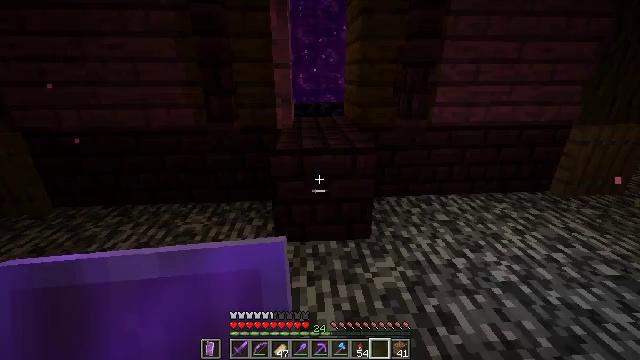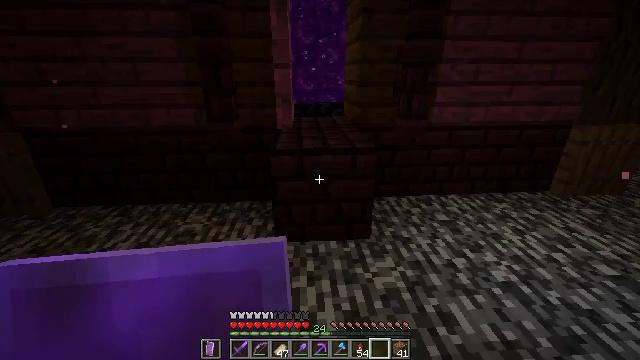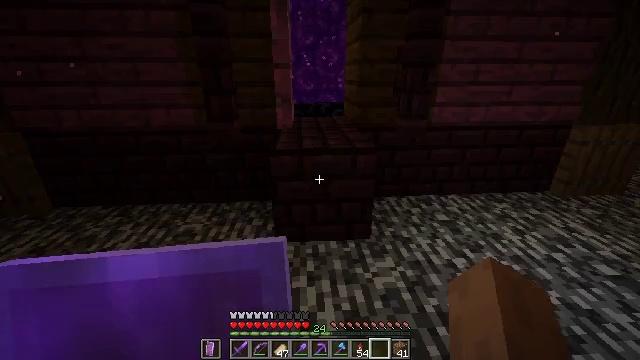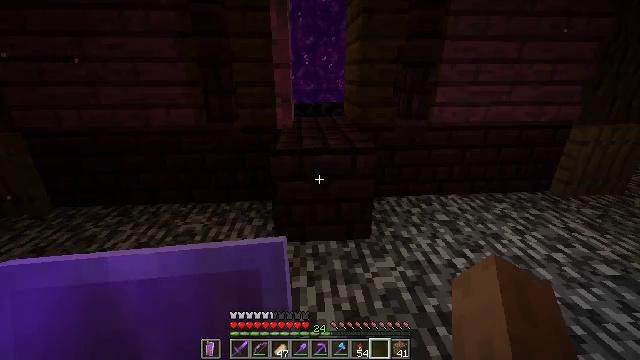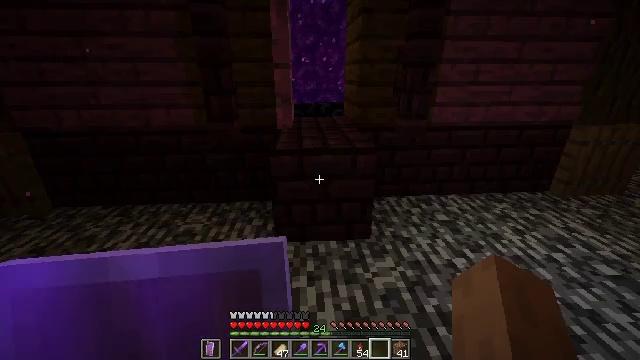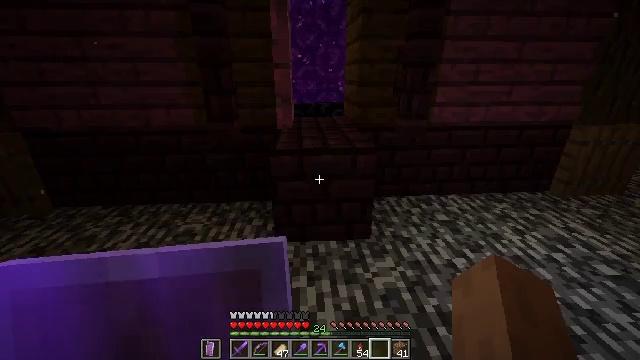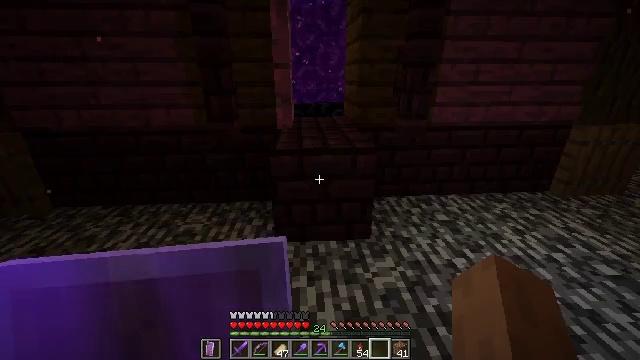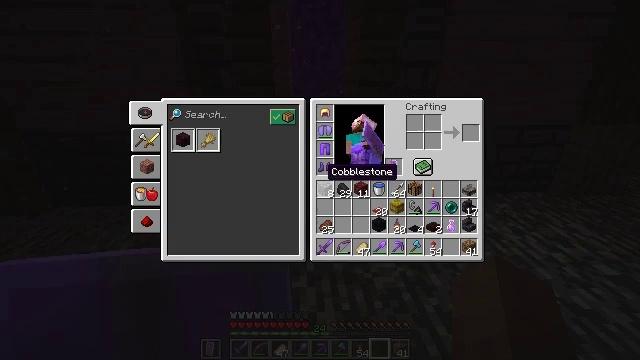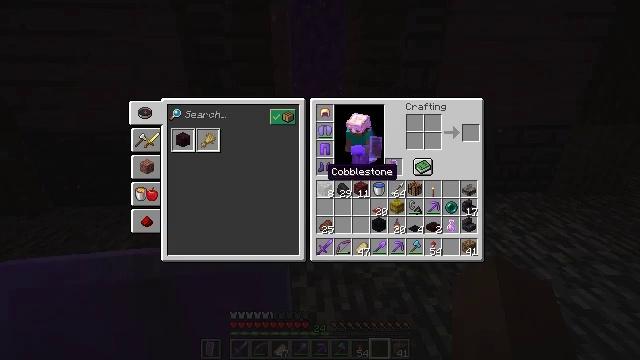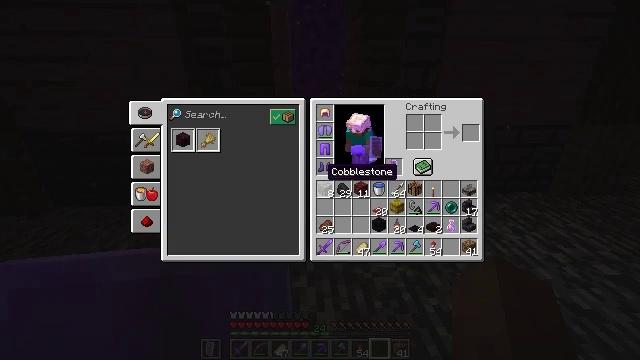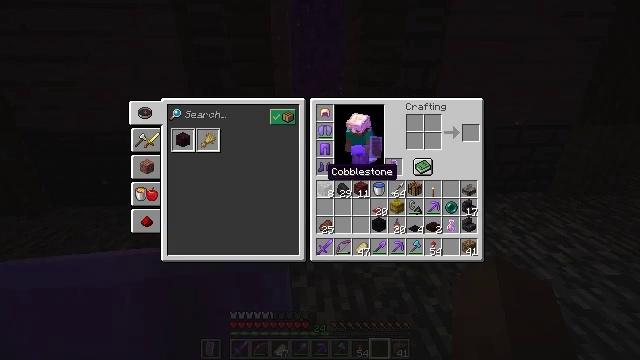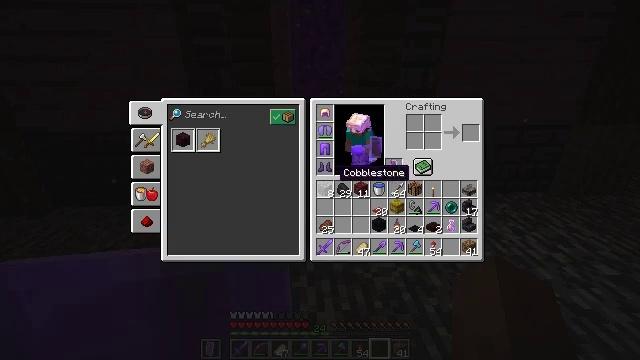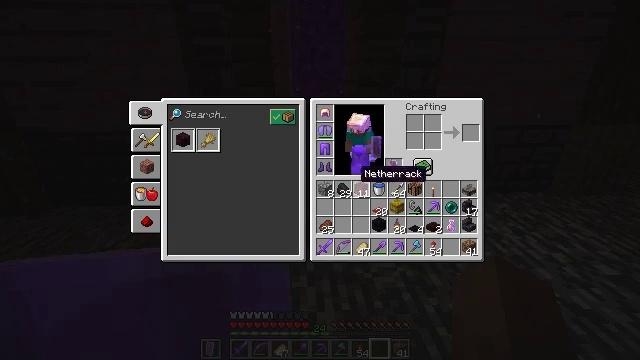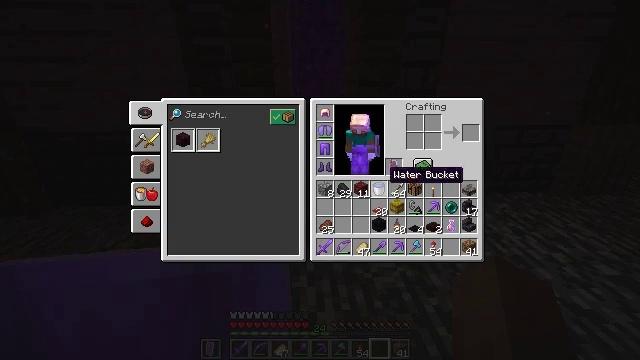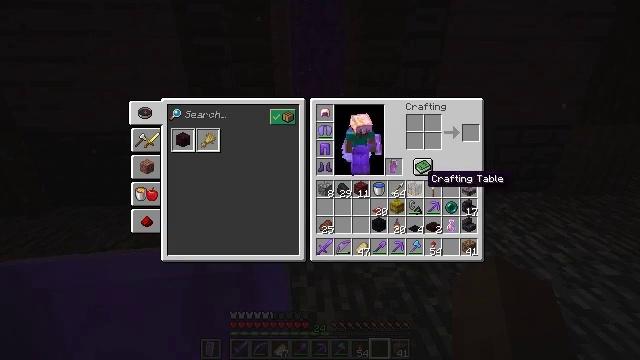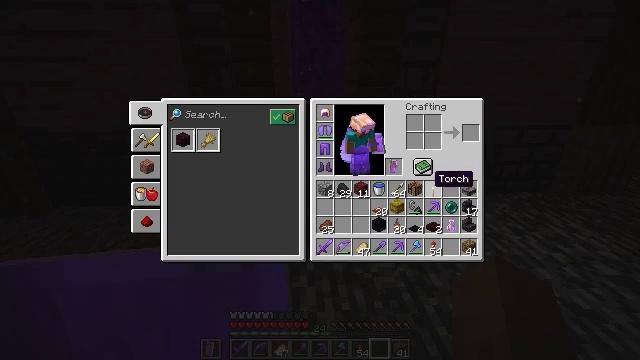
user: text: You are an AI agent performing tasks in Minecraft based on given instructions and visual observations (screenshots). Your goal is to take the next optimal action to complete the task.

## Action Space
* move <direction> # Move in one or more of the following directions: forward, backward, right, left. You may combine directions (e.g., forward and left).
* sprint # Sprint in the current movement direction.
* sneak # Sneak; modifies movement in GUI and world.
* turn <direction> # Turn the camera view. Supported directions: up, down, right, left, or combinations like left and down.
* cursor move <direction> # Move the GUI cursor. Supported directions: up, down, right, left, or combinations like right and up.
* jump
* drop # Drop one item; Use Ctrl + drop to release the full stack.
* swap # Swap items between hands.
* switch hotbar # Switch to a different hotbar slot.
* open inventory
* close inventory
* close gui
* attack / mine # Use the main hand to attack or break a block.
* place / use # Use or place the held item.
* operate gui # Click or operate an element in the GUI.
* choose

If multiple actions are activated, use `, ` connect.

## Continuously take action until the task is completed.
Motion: motion action
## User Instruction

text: Mine nether bricks.
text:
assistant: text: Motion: no_op
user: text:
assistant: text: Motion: no_op
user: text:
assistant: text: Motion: no_op
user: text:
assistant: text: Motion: no_op
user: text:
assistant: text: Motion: no_op
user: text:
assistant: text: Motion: no_op
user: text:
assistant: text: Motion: open inventory
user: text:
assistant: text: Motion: open inventory
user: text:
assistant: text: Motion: open inventory
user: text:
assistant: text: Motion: open inventory
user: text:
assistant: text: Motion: turn right
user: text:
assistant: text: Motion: turn right
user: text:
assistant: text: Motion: turn right
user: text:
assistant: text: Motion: turn right
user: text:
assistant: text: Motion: turn right
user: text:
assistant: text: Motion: no_op
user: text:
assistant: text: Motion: no_op
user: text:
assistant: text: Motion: no_op
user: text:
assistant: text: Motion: no_op
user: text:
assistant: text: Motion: turn down
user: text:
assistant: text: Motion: turn down
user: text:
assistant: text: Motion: no_op
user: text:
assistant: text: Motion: no_op
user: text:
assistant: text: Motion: no_op
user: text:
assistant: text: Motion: no_op
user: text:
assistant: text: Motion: no_op
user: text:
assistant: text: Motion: no_op
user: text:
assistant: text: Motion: turn right
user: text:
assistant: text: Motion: no_op
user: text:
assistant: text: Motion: no_op